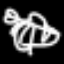
Label: square